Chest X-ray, AP view. Patient: 30 years old, sex F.
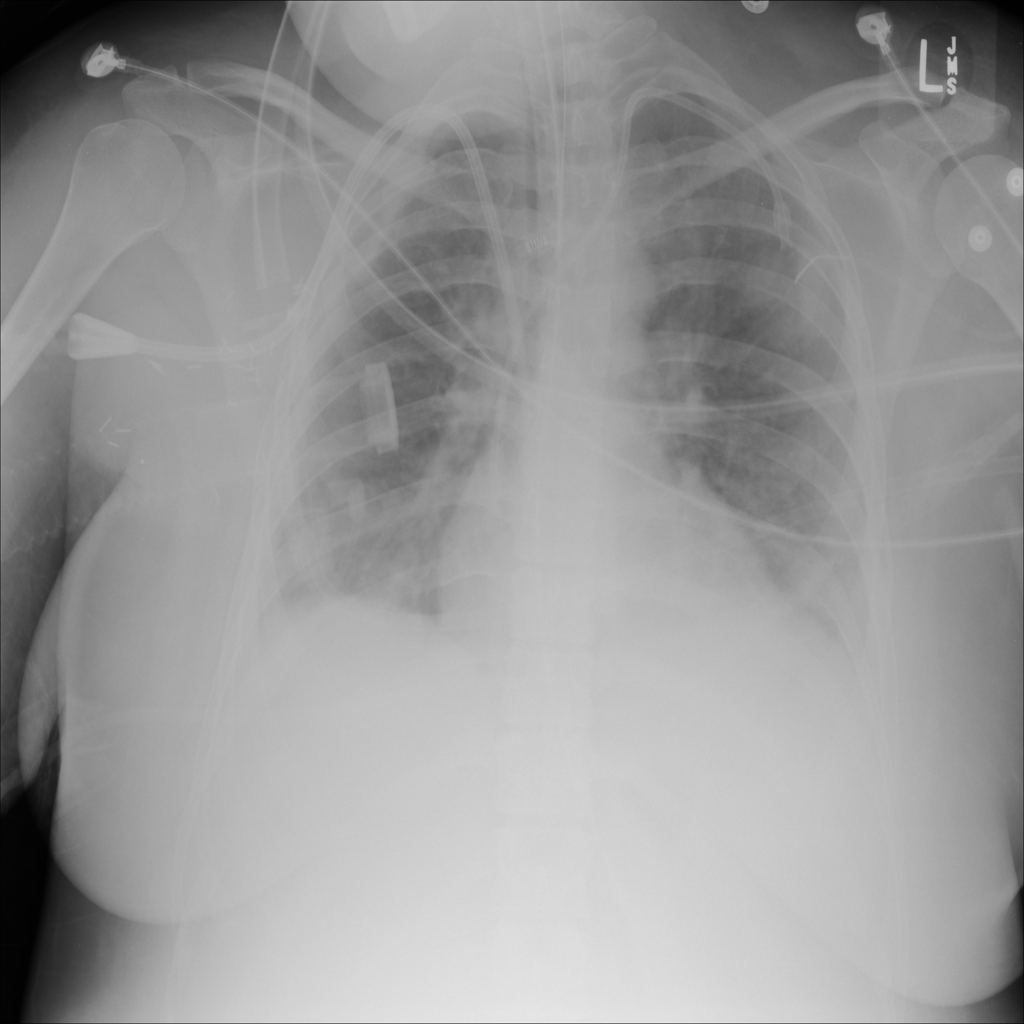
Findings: No Finding